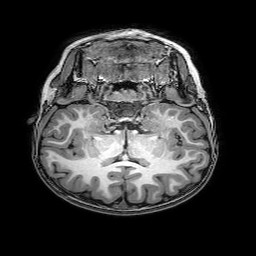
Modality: T1w
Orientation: sagittal
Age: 6
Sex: male
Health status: healthy